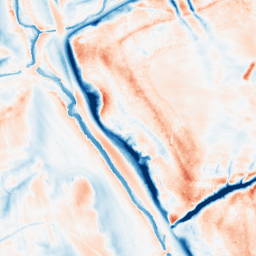
Category: classical
Decomposition family: gaussian_anisotropic
Decomposition parameters: sigma_x: 10
sigma_y: 5
Upsampling method: bicubic_3x
Upsampling parameters: scale: 3
Upsampling scale: 3